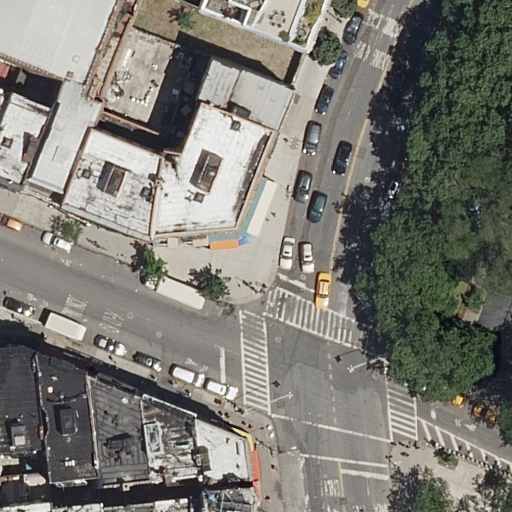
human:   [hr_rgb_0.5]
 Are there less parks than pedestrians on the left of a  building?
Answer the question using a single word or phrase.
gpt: no

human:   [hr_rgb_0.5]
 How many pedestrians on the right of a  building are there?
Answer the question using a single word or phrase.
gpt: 0

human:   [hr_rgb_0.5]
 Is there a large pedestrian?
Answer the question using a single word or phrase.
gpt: no

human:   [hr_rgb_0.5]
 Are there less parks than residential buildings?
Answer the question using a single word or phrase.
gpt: yes

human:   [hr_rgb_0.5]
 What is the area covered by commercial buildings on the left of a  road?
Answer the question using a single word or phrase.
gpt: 0m2

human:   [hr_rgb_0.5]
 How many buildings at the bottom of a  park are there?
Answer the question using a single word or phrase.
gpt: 10

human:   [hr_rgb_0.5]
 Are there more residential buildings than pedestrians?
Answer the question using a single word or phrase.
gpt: yes

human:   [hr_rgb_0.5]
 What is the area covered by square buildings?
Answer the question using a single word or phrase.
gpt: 0m2

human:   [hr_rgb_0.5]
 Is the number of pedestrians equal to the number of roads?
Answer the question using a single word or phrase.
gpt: no

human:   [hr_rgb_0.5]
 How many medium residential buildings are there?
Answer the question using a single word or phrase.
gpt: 9

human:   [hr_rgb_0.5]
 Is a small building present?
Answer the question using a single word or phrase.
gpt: yes

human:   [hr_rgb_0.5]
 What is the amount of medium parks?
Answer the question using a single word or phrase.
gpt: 1

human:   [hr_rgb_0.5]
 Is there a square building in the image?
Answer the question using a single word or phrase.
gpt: no

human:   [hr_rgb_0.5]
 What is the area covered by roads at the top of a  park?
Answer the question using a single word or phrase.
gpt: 0m2

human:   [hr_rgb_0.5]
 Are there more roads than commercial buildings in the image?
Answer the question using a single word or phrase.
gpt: yes

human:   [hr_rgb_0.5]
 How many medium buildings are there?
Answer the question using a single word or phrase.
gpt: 9

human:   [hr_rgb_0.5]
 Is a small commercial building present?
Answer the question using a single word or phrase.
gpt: no

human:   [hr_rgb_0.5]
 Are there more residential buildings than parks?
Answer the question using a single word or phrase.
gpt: yes

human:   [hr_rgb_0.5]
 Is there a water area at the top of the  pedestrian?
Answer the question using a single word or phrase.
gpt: no

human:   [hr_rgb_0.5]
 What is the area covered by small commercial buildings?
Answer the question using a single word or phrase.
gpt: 0m2

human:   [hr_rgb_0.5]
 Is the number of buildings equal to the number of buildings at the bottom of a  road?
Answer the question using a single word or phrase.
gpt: no

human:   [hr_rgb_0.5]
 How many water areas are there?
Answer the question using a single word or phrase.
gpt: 0

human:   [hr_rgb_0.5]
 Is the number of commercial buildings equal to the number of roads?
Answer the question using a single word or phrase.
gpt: no

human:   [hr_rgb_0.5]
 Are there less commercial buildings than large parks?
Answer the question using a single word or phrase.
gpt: yes

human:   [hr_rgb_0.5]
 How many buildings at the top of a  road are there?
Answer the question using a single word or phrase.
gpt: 8

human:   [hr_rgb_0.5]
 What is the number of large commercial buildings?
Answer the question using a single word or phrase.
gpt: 0

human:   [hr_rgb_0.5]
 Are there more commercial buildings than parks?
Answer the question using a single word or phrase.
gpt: no

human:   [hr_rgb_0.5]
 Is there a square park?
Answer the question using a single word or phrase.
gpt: no

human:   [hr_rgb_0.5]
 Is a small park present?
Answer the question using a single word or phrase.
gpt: no

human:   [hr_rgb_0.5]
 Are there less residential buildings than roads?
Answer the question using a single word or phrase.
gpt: no

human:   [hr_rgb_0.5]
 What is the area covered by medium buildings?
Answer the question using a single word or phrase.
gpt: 1863m2

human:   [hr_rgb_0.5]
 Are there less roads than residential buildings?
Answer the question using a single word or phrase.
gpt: yes

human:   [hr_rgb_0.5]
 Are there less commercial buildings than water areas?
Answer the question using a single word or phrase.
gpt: no

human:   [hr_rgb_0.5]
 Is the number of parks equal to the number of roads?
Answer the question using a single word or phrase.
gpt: no

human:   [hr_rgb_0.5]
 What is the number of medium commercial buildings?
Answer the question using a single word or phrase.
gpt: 0

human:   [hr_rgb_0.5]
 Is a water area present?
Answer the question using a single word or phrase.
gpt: no